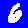
Digit: 6